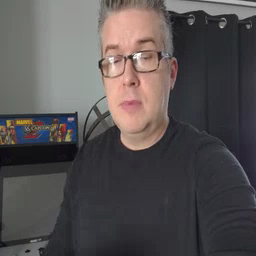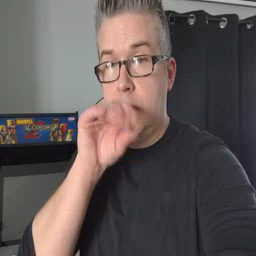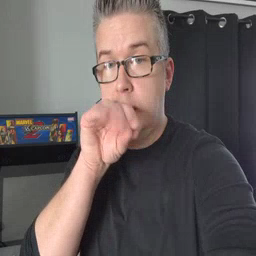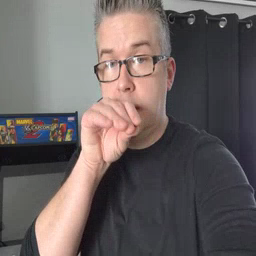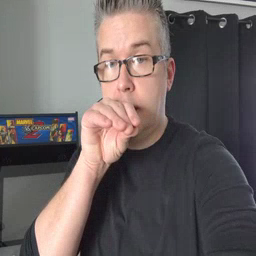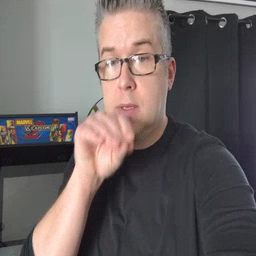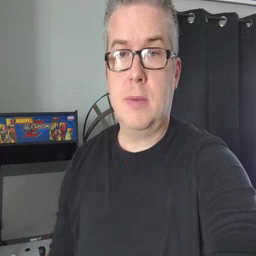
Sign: goose